Field crop: maize
Growth stage: 2
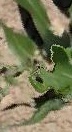
Species: maize